Question: I've used 'svn move' on dir that contains sub dirs and files. But under status I see,
'''
D dir
D file1
D file2
etc
A + dir
'''
But I don't see files or subfolders. So before I commit I wonder if 'svn move' moves also files subfolders, is that plus sign for that?

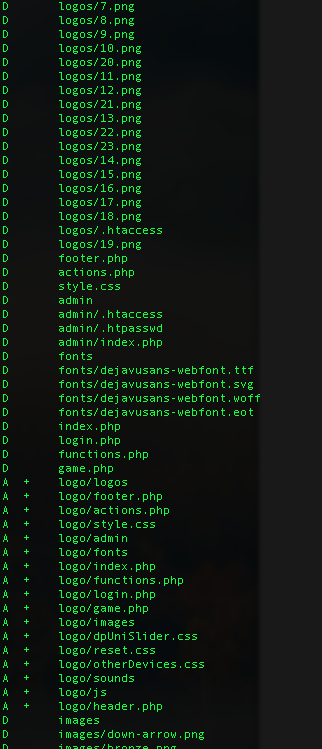
Answer: <URL> when moving directories, but the 'A +' is supposed to be showing you that it's preserving history. Replicating this locally, I get similar output:
'''
$ svn st
D dir-a
D dir-a/file2.txt
D dir-a/file3.txt
D dir-a/file1.txt
A + dir-b
'''
Using the '--verbose' or '-v' option, you can see more:
'''
$ svn st -v
0 0 ? .
D 1 1 jszakmeister dir-a
D 1 1 jszakmeister dir-a/file2.txt
D 1 1 jszakmeister dir-a/file3.txt
D 1 1 jszakmeister dir-a/file1.txt
A + - 1 jszakmeister dir-b
+ - 1 jszakmeister dir-b/file2.txt
+ - 1 jszakmeister dir-b/file3.txt
+ - 1 jszakmeister dir-b/file1.txt
'''
This is essentially telling you that the files where moved as well. The '+' is showing you that the history was maintained.